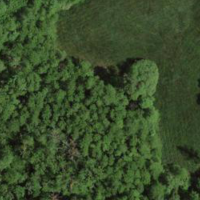
EUNIS habitat code: 44
Species observed at this site:
Phylloscopus collybita
Oriolus oriolus
Garrulus glandarius
Troglodytes troglodytes
Chlidonias niger